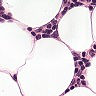
Metastatic tissue present: no